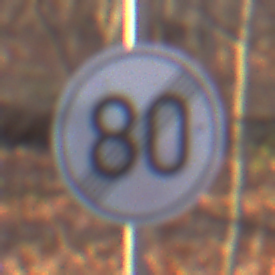
Verkehrszeichen: EndeGeschwindigkeit80
Umgebung: Outdoor, Nature
Tageszeit: SunriseSunset
Wetter: Clear
Licht: Natural
Jahreszeit: Autumn
Kontrast: HighContrast